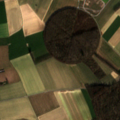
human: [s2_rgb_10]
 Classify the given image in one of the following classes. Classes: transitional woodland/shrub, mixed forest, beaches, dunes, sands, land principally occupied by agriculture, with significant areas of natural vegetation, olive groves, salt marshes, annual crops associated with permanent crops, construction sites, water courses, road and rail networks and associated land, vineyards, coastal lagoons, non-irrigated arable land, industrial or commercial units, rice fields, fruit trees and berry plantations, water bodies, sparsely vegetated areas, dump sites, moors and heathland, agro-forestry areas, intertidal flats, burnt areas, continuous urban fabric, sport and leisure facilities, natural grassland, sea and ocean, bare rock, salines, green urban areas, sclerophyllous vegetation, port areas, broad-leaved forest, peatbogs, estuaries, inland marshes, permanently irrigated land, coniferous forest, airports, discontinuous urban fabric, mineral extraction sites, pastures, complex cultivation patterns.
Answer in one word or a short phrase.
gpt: non-irrigated arable land, pastures, broad-leaved forest